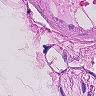
Metastatic tissue present: no